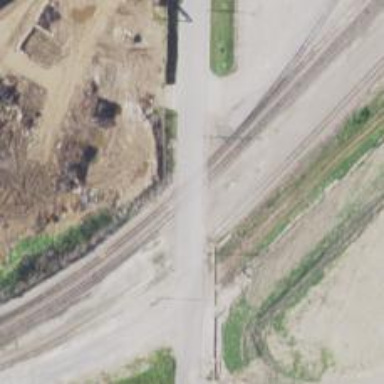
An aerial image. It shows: Railway level crossing.